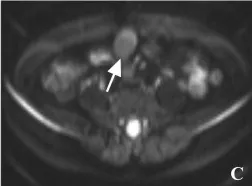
Contrast-enhanced magnetic resonance imaging (CE-MRI) of case. MRI showed a slightly high signal in T1-weighted imaging, and ,a slightly high signal in T2-weighted imaging, diffusion-weighted imaging (DWI), and ,apparent diffusion coefficient (ADC).
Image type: radiology (mri)